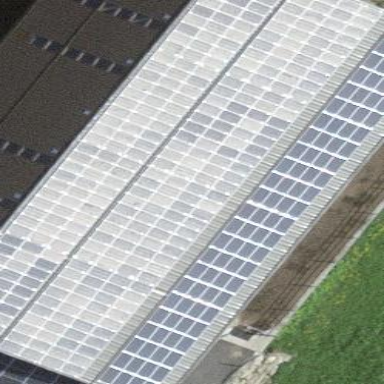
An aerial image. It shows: Solar power generator using photovoltaic panels.